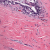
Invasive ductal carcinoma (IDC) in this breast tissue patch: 0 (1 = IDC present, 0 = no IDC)